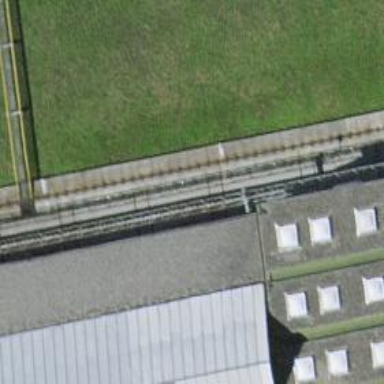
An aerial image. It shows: Railway crossing.